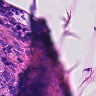
Metastatic tissue present: yes